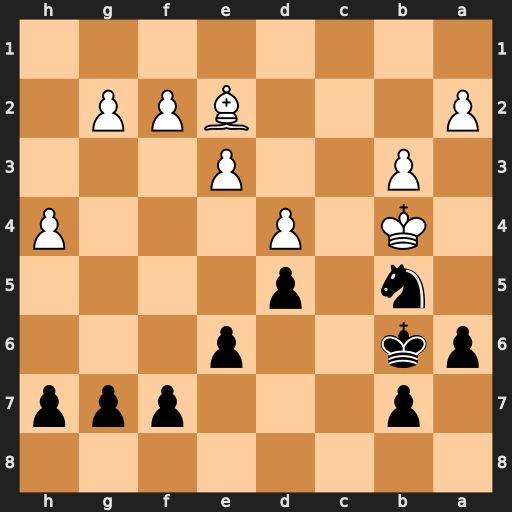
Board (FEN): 8/1p3ppp/pk2p3/1n1p4/1K1P3P/1P2P3/P3BPP1/8
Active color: b
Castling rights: -
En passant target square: -
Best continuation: a5+ Ka4 Nc3+ Ka3 Nxe2